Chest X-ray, AP view. Patient: 46 years old, sex M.
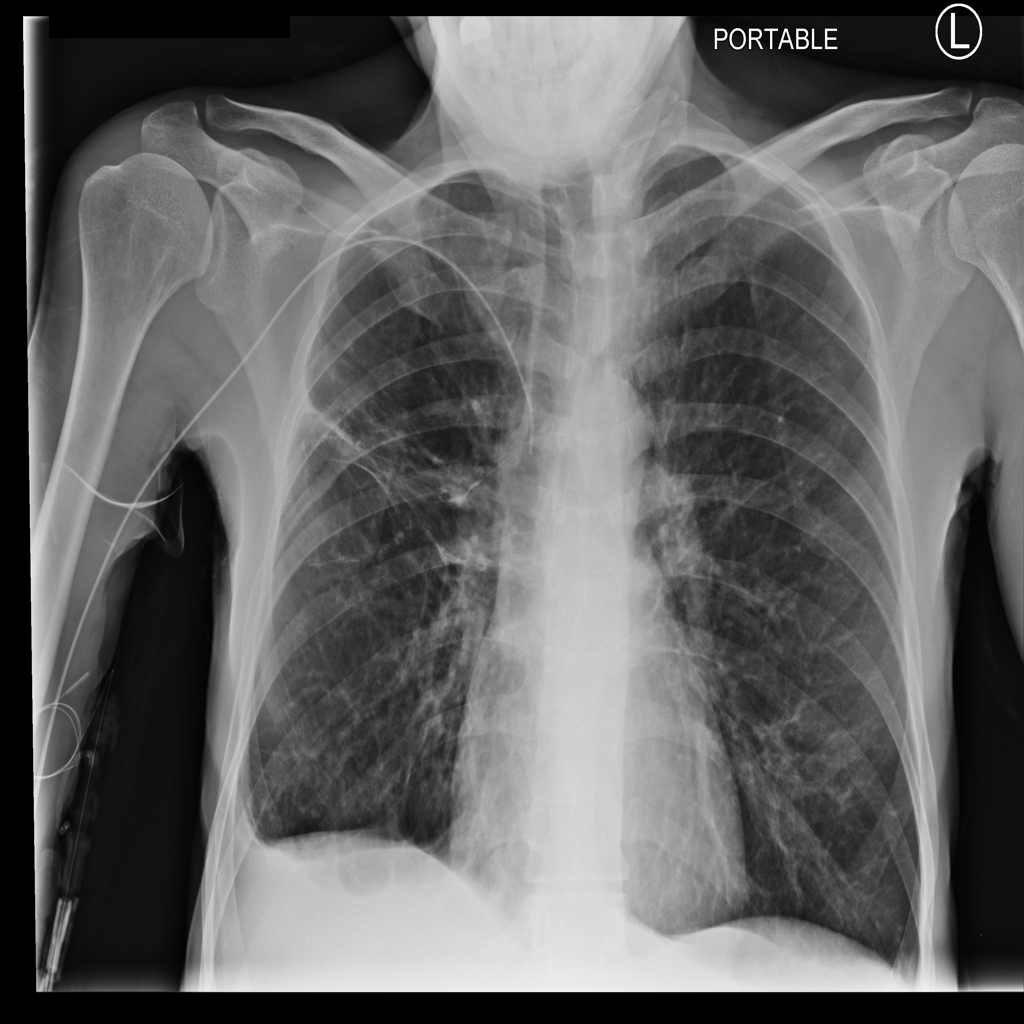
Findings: No Finding